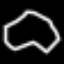
Label: octagon